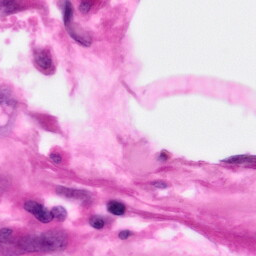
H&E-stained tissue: Pancreatic